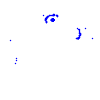
Particle: kaon